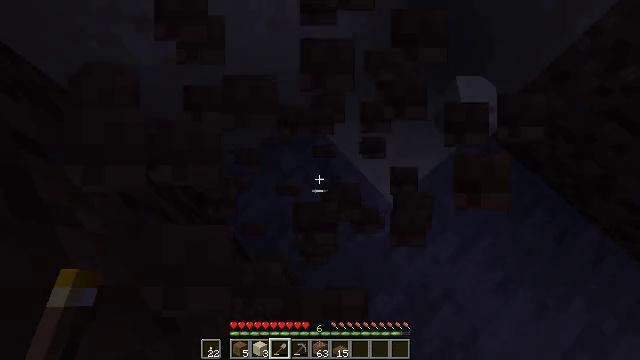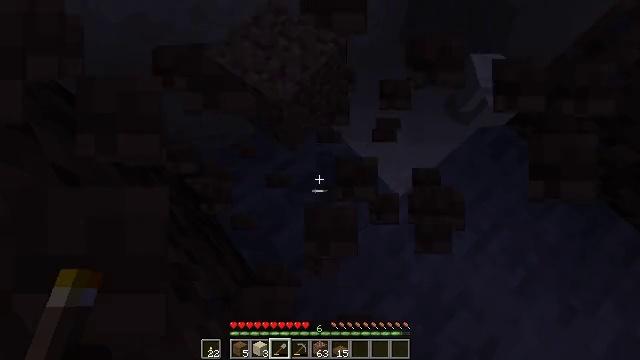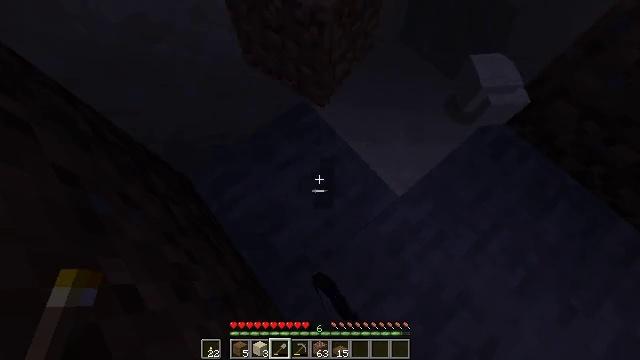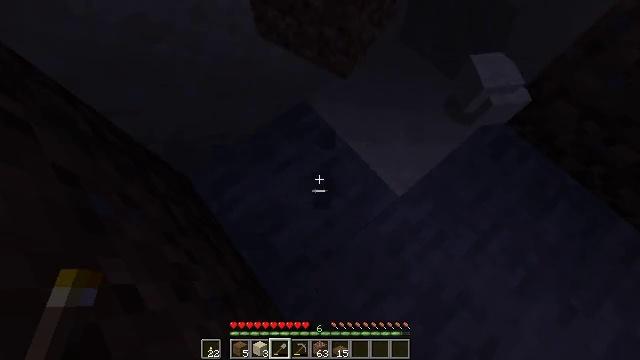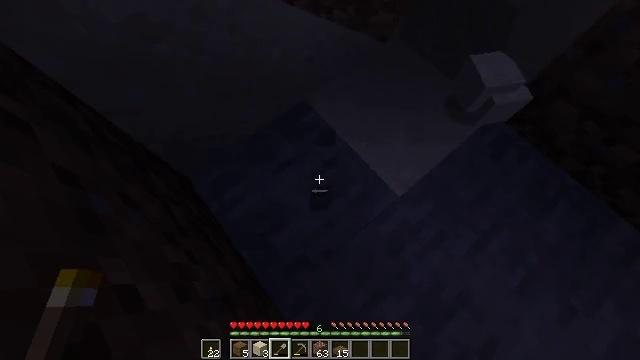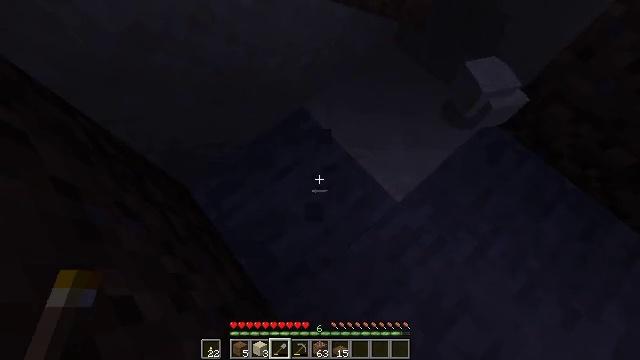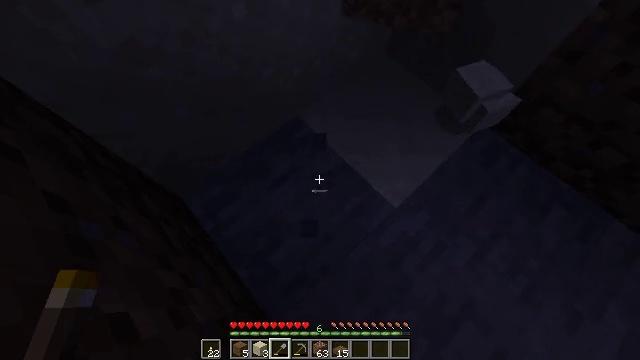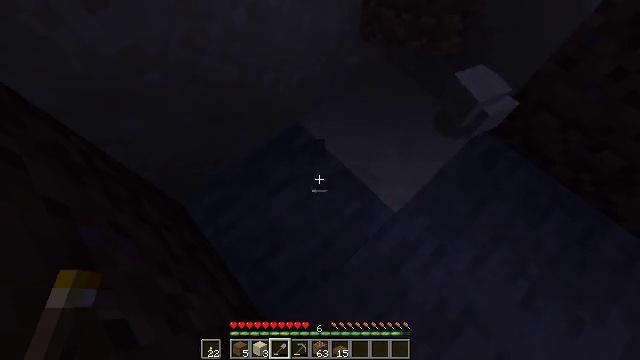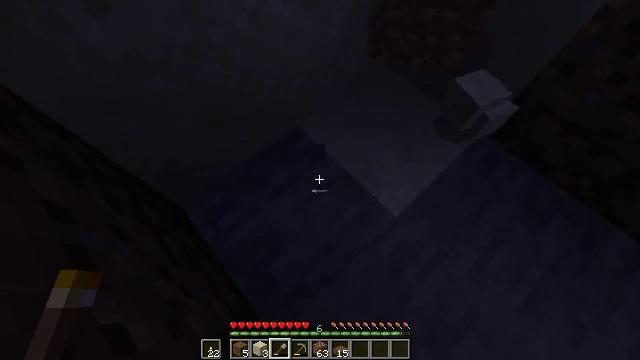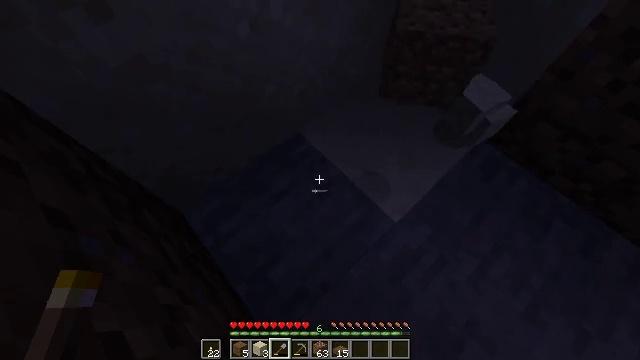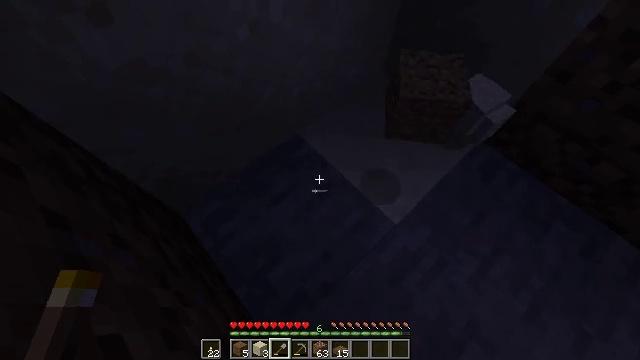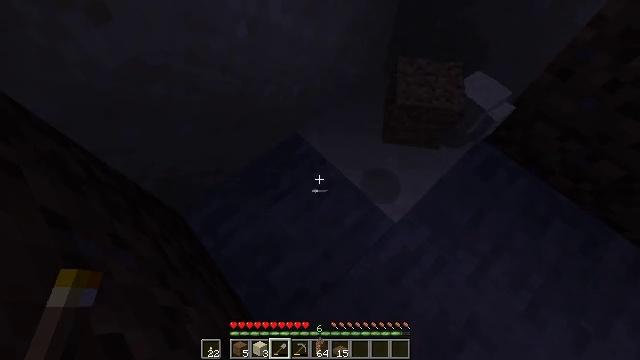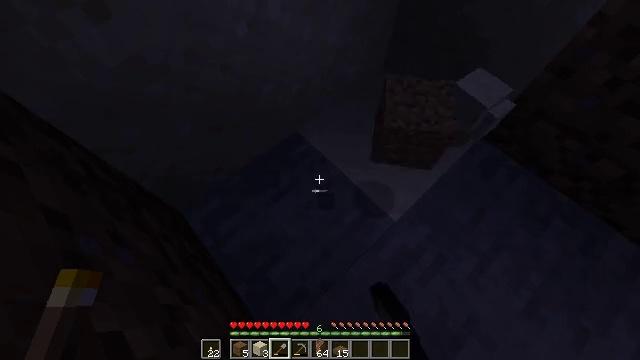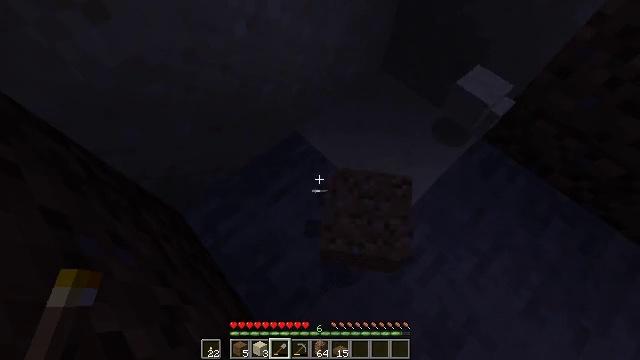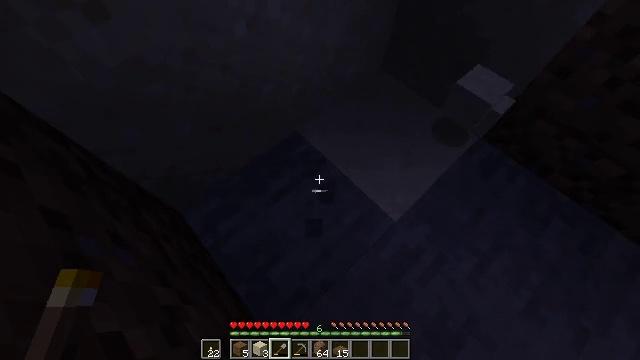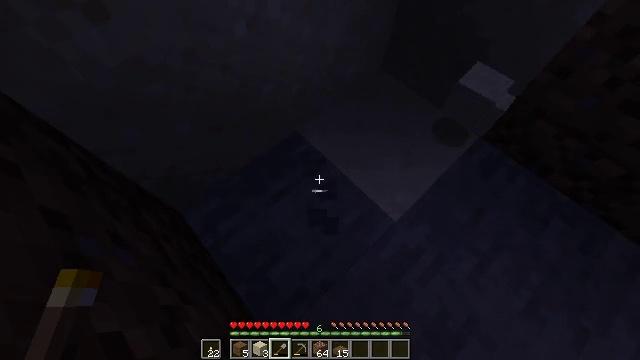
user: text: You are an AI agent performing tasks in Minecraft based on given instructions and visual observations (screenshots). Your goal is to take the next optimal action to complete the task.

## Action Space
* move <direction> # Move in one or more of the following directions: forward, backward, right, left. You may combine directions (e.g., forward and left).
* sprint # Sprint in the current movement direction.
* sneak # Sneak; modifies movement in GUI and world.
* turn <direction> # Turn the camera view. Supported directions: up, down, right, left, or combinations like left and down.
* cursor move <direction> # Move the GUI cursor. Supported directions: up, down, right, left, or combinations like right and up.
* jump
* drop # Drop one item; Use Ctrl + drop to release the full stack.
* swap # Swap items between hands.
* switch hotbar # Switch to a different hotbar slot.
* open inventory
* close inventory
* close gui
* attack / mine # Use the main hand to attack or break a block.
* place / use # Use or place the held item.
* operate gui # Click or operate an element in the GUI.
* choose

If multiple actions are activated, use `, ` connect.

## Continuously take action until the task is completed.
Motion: motion action
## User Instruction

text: Harvest spruce planks for building.
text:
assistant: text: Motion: attack / mine
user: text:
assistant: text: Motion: attack / mine
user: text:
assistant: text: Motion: attack / mine
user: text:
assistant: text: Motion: no_op
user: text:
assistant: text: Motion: turn up
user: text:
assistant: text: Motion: turn right and up
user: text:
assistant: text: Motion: turn up
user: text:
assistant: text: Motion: no_op
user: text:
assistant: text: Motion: turn up
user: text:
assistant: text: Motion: no_op
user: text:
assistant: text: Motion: attack / mine
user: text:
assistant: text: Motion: attack / mine
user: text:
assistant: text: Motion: attack / mine
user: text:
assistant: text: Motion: attack / mine
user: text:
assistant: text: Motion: attack / mine
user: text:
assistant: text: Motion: attack / mine
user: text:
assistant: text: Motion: attack / mine
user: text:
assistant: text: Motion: attack / mine
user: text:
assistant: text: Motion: attack / mine
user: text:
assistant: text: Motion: attack / mine
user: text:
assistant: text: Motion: attack / mine
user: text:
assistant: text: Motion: attack / mine
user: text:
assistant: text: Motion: turn right, attack / mine
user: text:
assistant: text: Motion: turn right and up, attack / mine
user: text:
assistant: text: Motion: turn right and up, attack / mine
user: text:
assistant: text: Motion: turn right and up
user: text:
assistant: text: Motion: no_op
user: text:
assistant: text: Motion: no_op
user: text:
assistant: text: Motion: attack / mine
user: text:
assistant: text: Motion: attack / mine